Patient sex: M
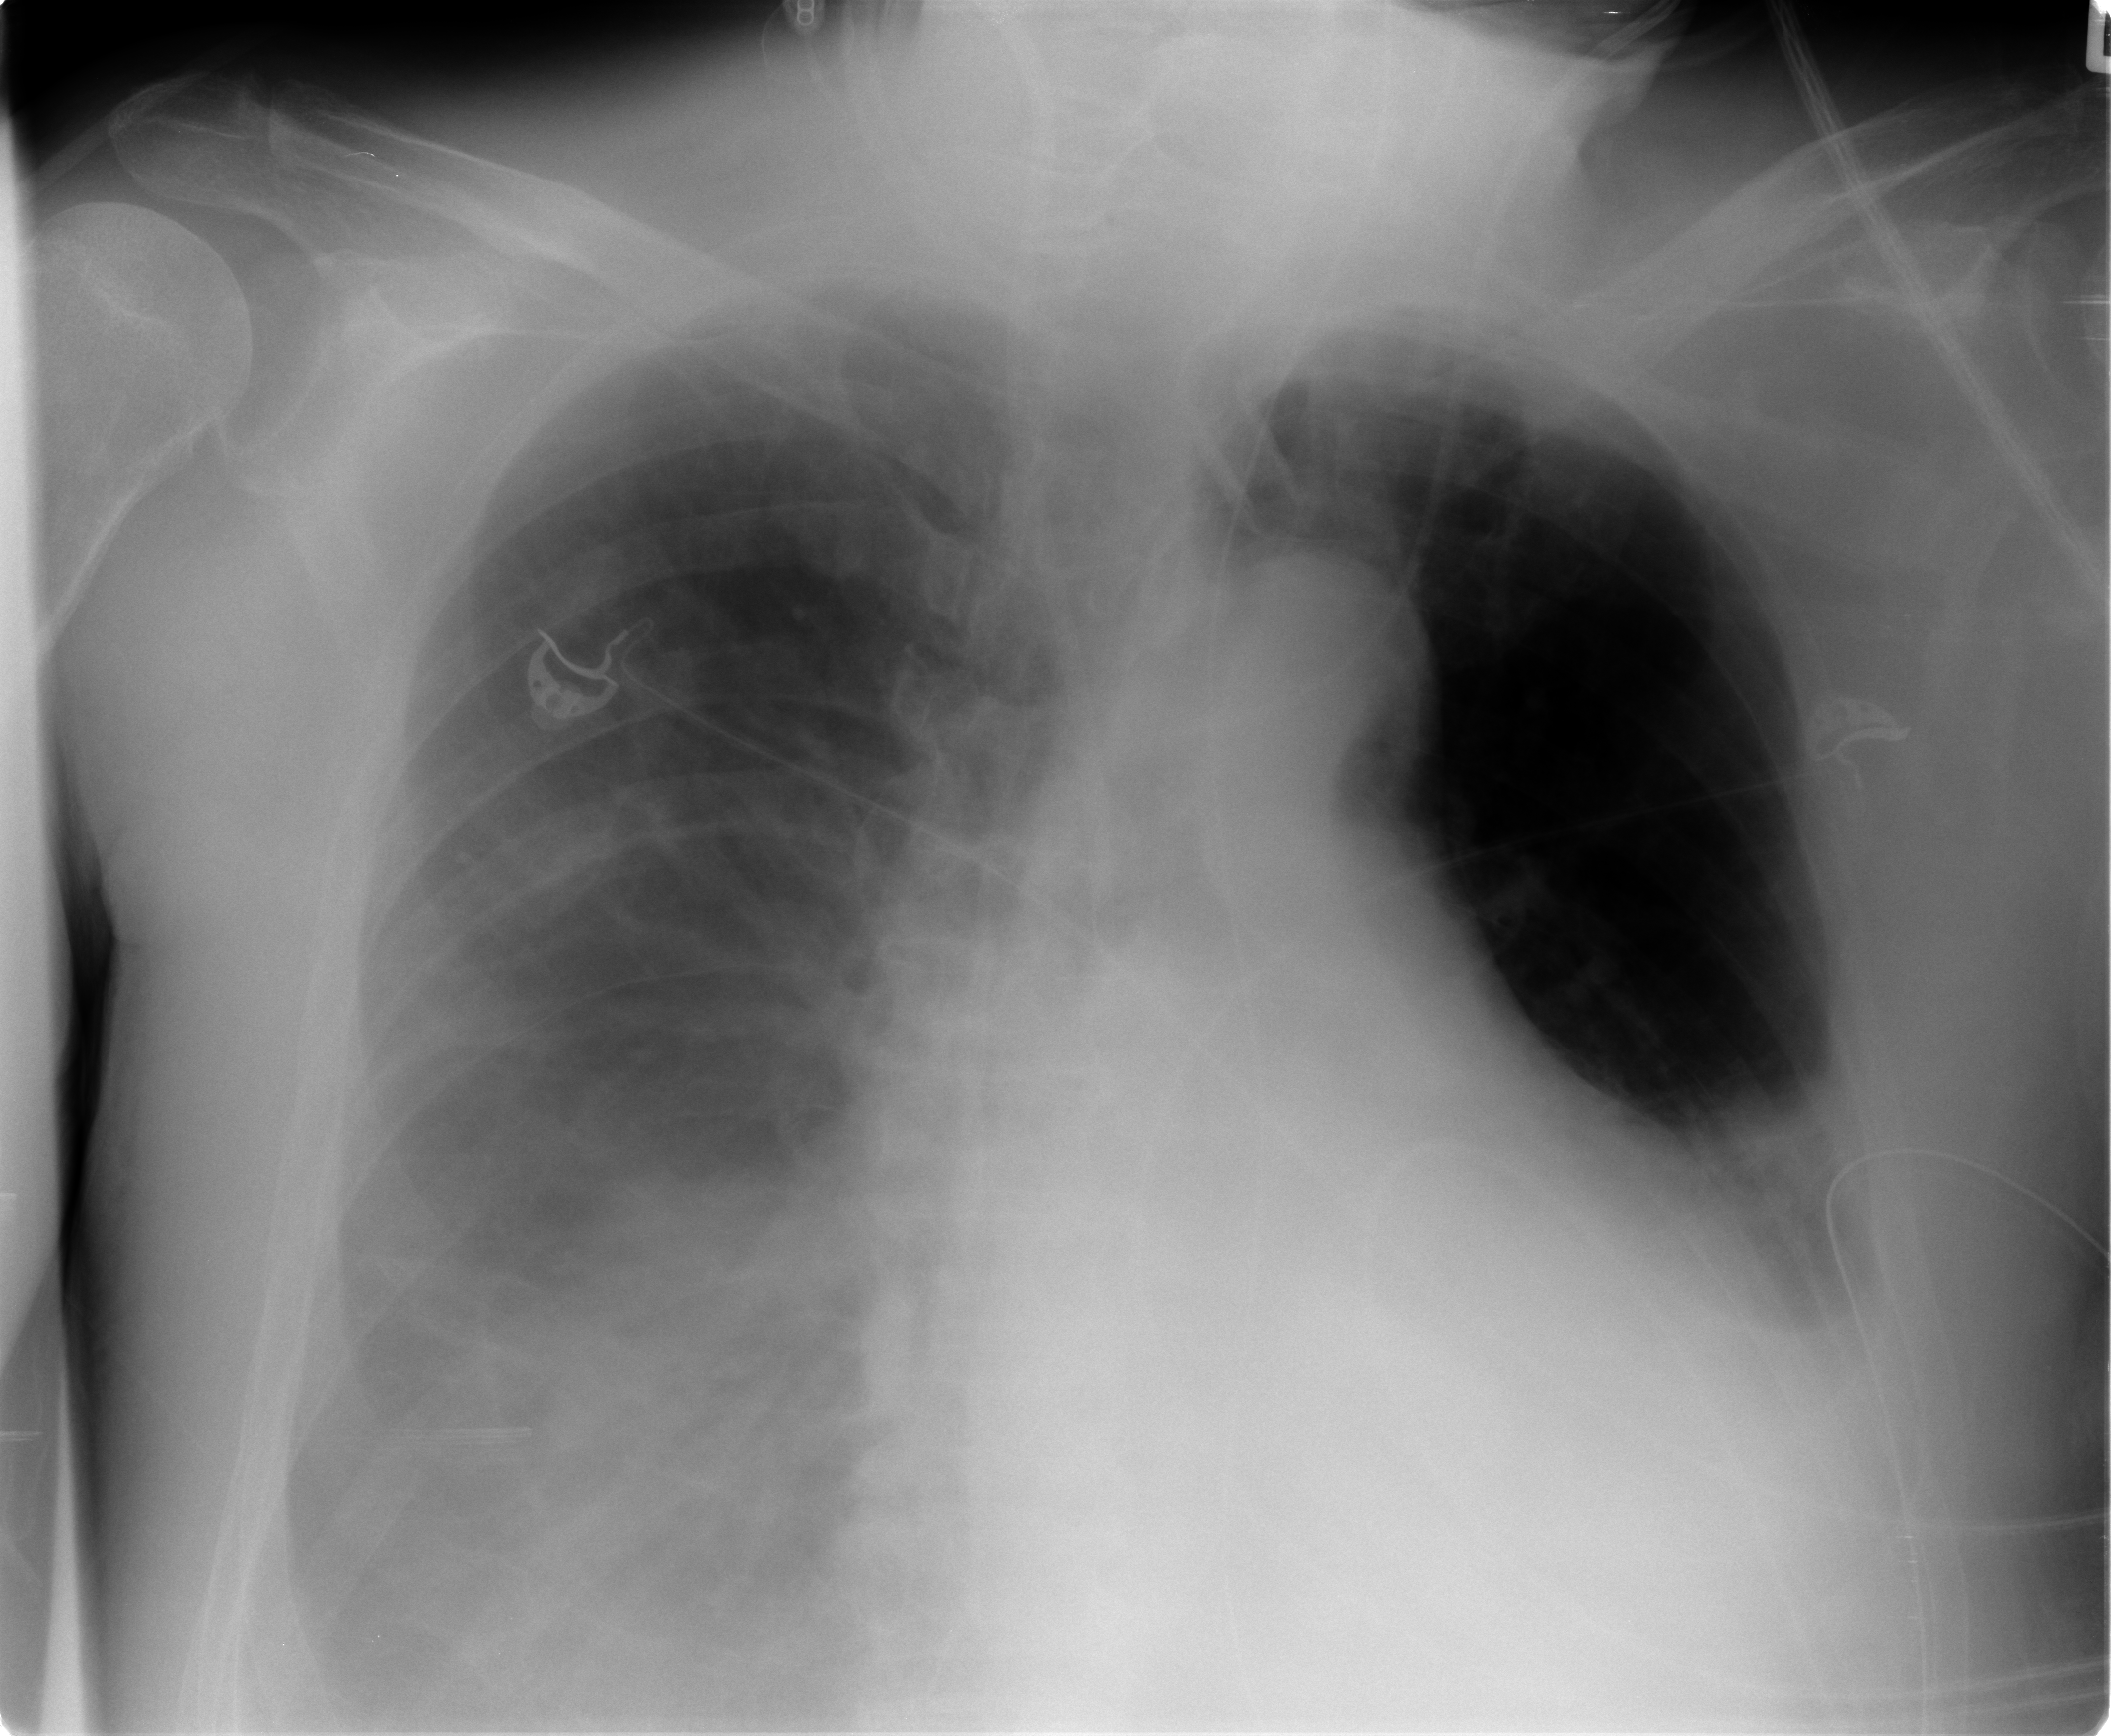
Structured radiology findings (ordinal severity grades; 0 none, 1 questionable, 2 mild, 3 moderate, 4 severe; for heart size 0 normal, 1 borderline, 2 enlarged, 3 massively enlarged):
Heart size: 1
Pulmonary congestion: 0
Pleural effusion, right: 3
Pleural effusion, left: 3
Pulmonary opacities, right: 3
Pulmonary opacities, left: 2
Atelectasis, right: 3
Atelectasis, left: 0